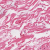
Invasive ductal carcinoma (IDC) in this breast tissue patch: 0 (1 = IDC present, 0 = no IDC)